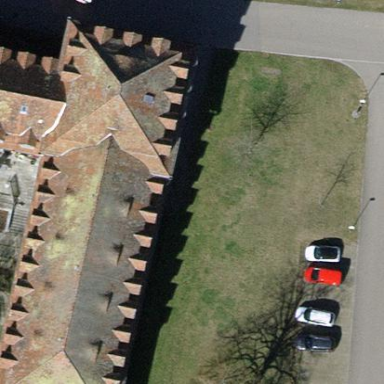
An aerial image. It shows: Hospital building with hipped roof shape.